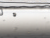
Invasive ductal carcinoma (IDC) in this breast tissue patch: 0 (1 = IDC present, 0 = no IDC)